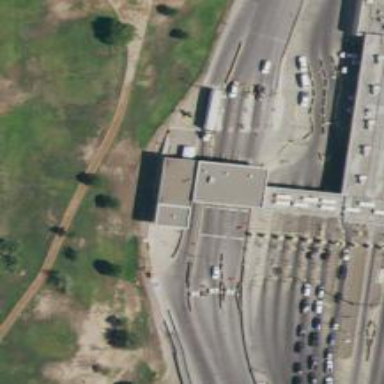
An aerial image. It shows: Border control barrier.